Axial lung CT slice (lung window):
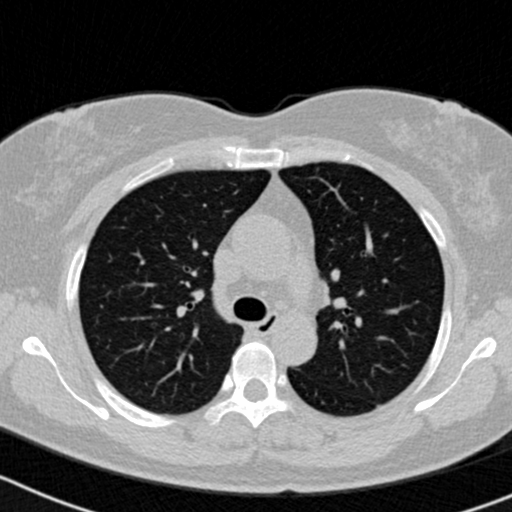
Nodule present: no